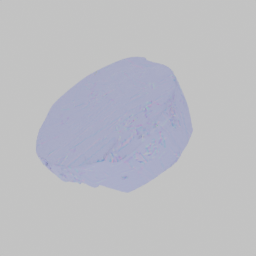
Label: nature